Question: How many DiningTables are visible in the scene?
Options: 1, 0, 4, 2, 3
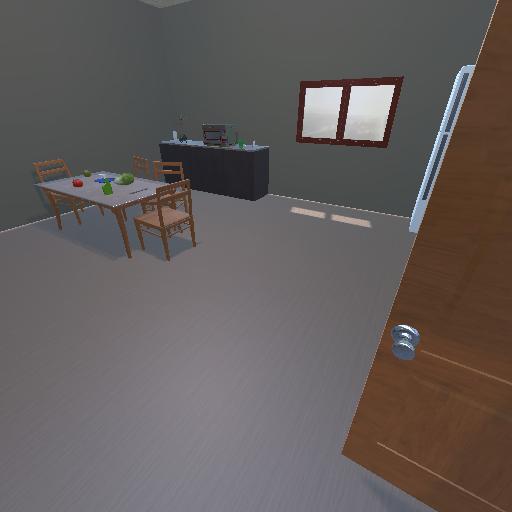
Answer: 1